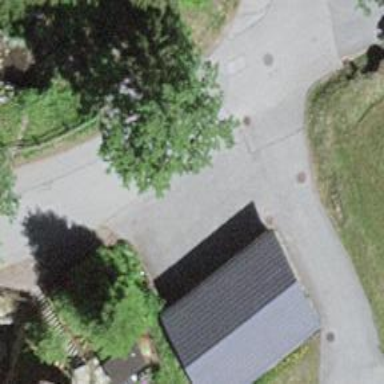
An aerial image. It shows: Garage.